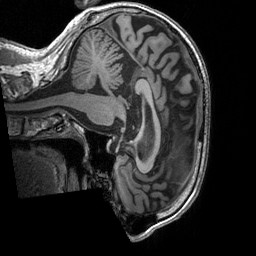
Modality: T1w
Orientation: sagittal
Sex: male
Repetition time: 1.95 s
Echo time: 0.026 s